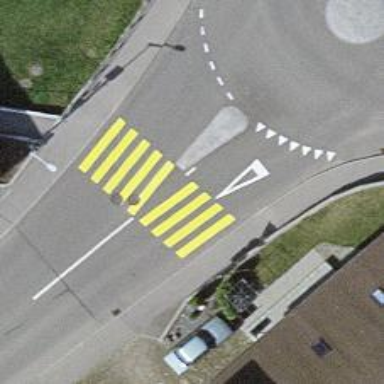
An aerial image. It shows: Traffic calming island.